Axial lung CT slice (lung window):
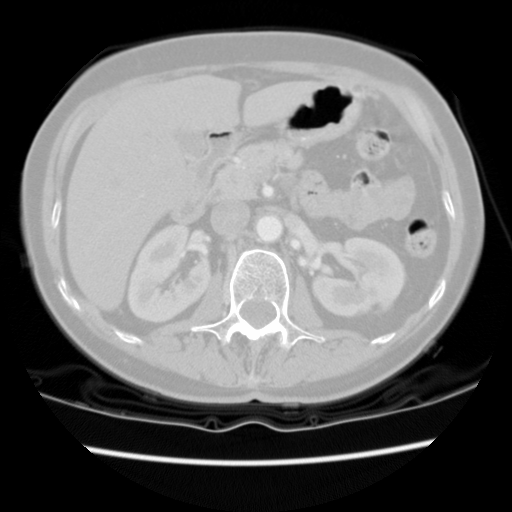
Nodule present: no